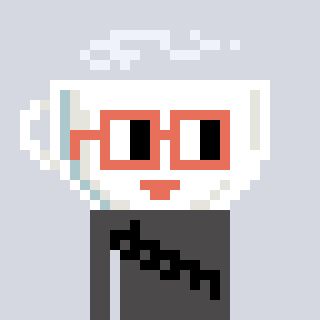
a pixel art character with square orange glasses, a mug-shaped head and a grayscale-colored body on a cool background